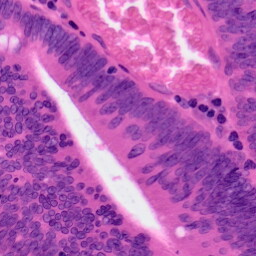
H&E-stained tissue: Colon